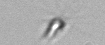
Label: Calciopappus